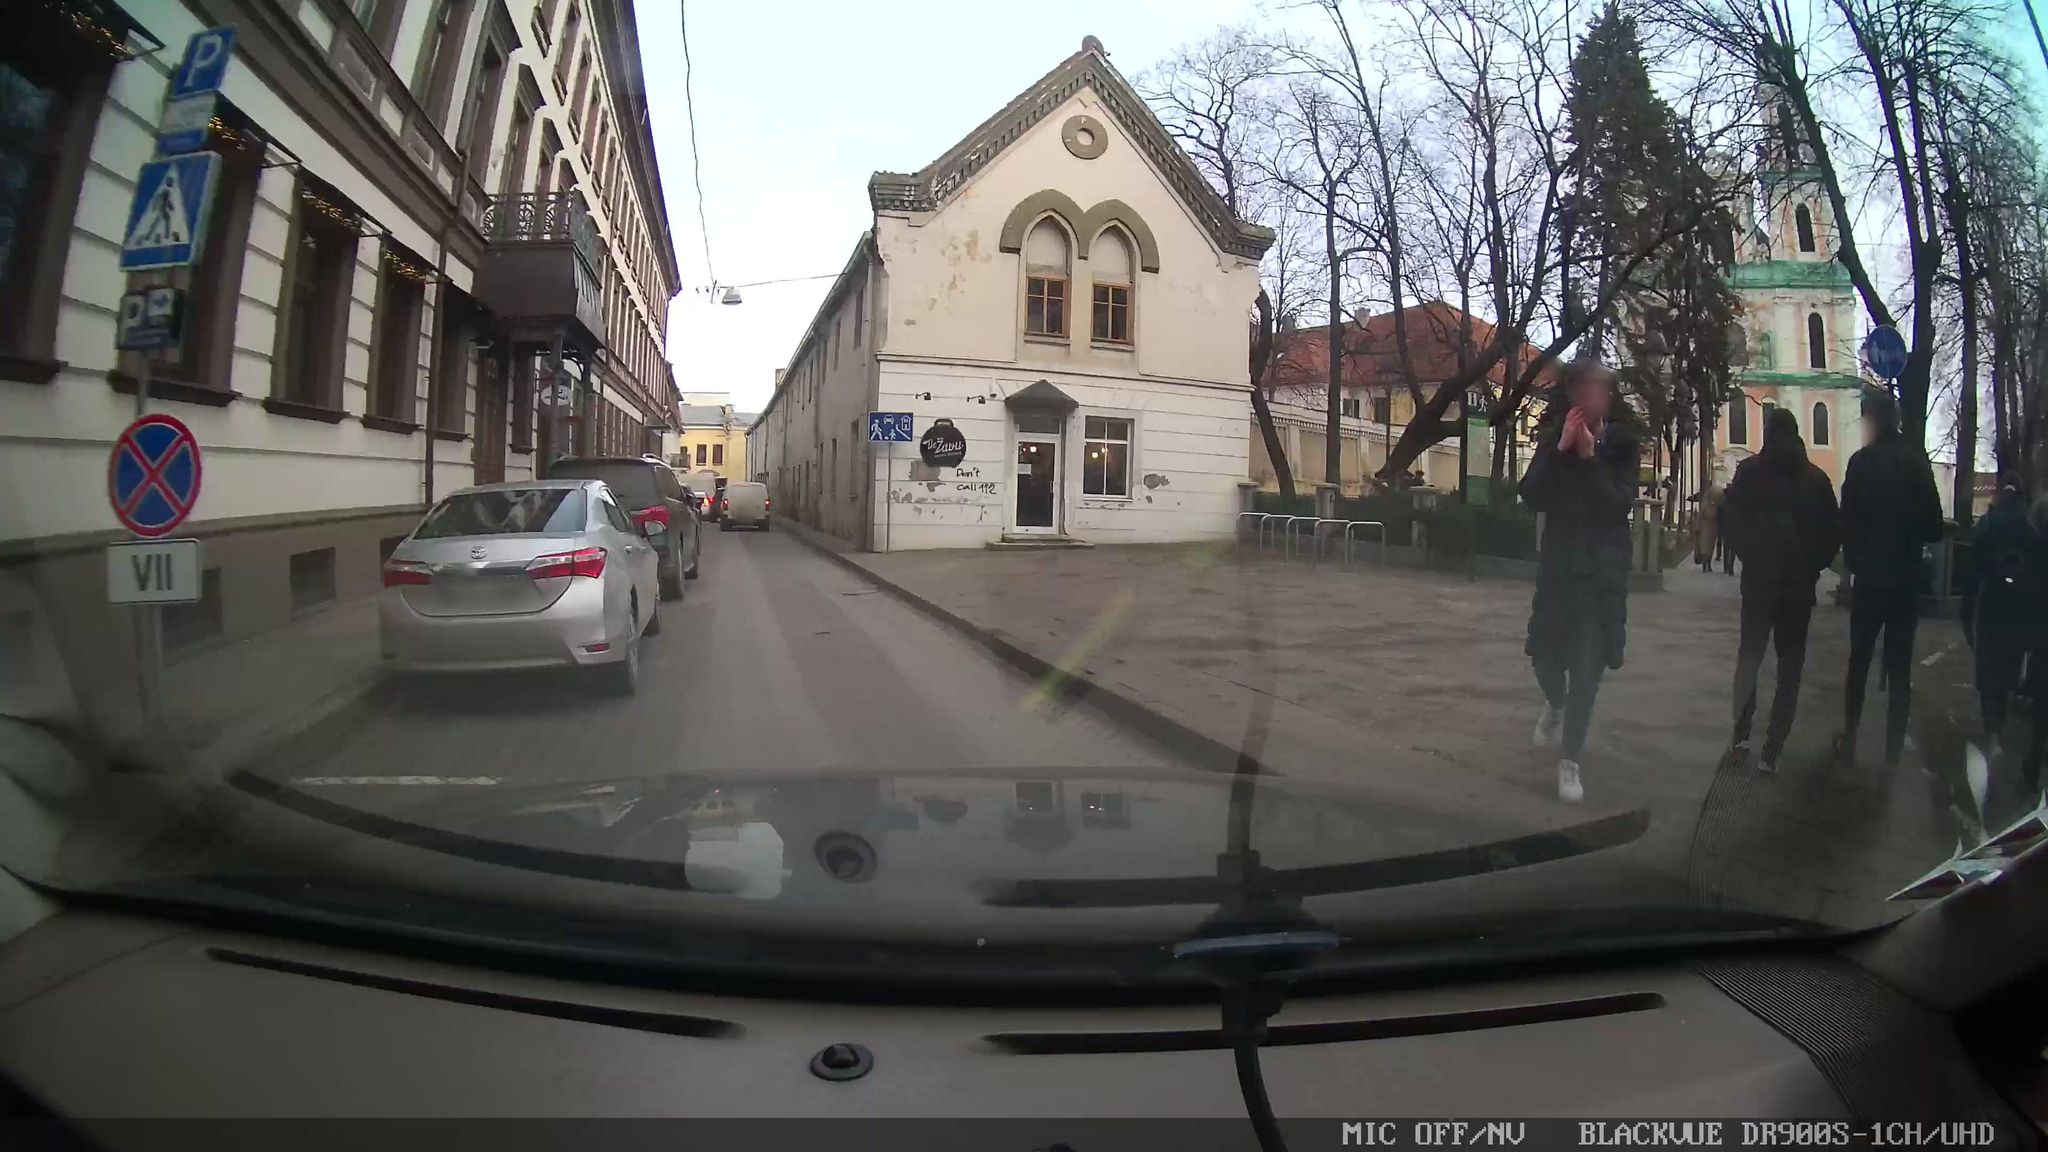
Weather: cloudy
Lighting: day
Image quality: good
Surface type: driving surface
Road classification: residential
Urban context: urban centre
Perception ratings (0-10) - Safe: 6.09, Lively: 9.04, Beautiful: 1.79, Boring: 4.95, Depressing: 3.27, Wealthy: 5.31